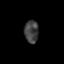
Tissue: prostate
Cell type: Fibroblasts
Senescence score: 0.6945
Nuclear area (px): 311
Mean DAPI intensity: 64.469